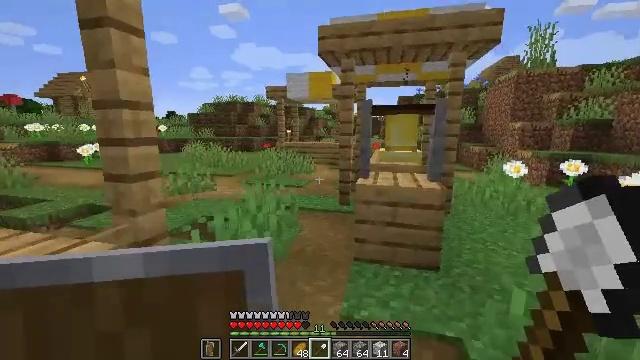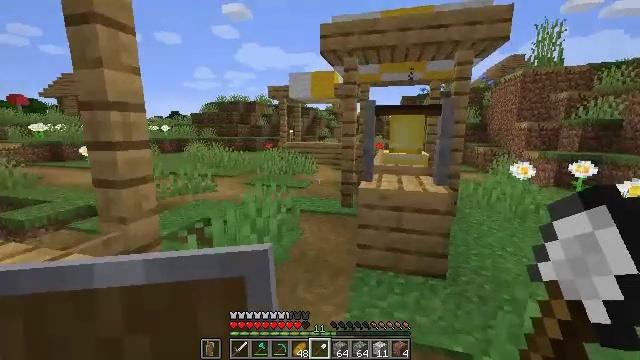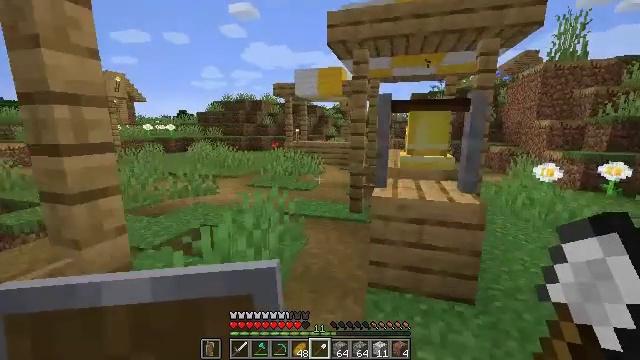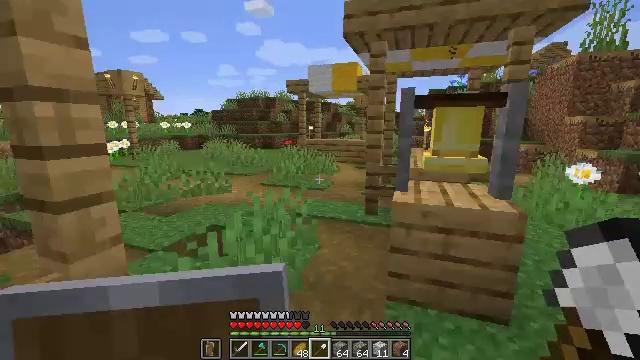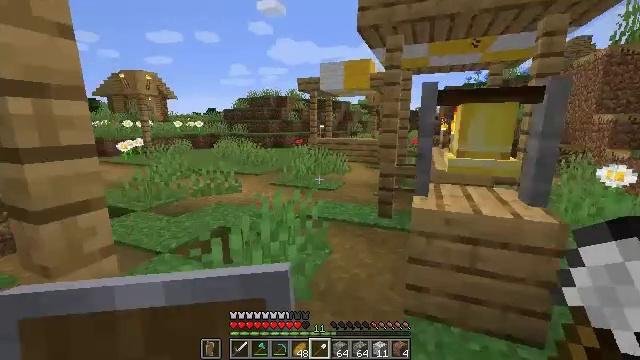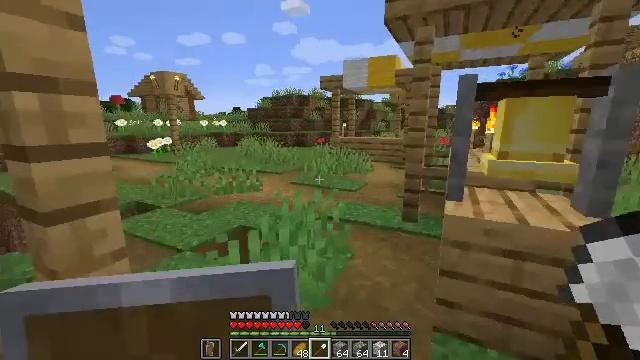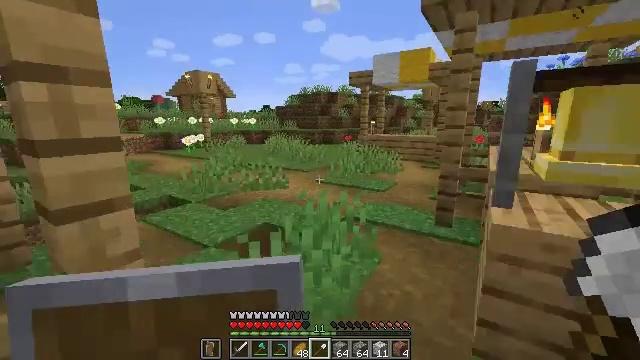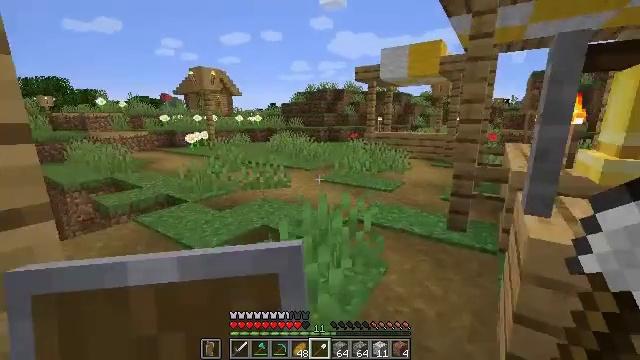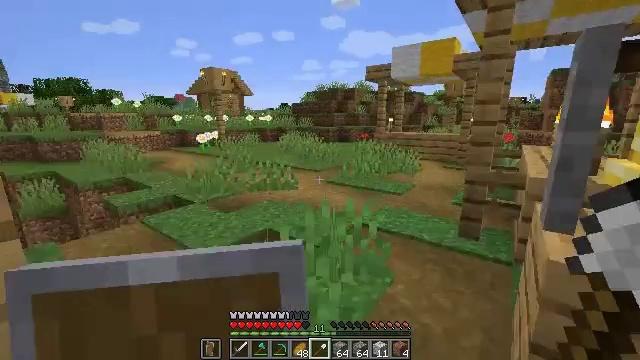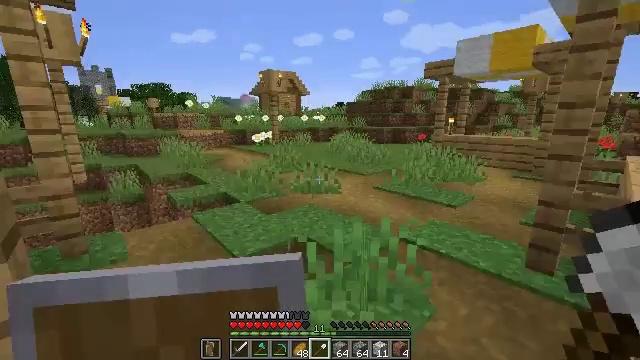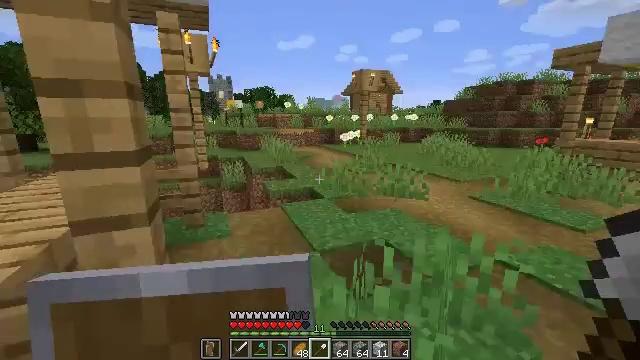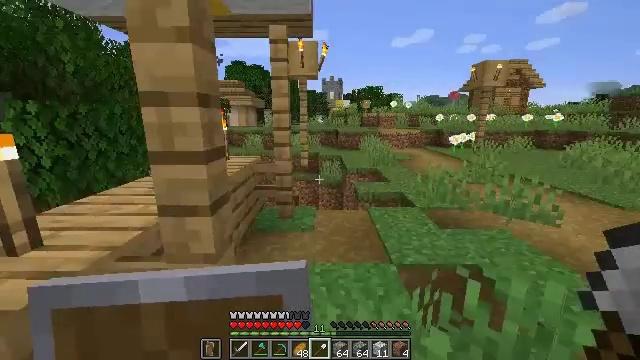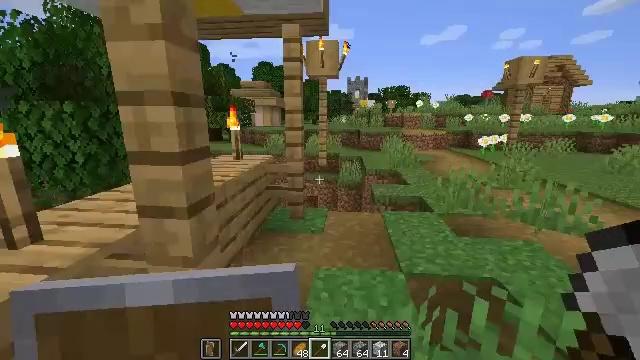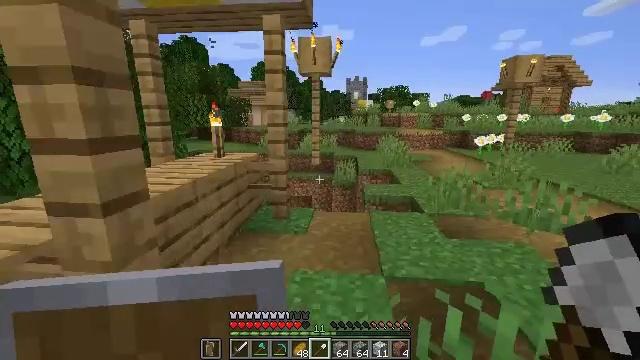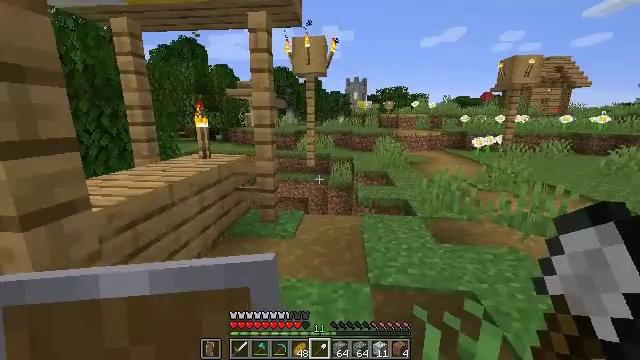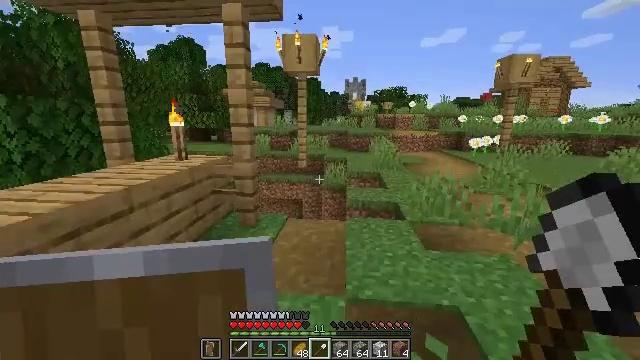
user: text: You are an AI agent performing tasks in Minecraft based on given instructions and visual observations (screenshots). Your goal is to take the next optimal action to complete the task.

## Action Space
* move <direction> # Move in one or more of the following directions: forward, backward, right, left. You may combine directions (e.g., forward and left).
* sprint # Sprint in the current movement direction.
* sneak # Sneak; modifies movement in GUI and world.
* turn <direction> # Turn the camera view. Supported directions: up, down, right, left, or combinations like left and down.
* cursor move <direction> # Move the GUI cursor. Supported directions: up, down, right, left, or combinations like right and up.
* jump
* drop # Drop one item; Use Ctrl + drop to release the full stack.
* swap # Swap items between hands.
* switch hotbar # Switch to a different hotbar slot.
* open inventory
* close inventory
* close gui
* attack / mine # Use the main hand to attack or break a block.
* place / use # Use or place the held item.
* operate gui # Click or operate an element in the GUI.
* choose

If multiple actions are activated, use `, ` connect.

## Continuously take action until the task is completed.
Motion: motion action
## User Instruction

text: Collect the blast furnace by mining it.
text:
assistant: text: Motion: move forward
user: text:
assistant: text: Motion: move forward, turn left
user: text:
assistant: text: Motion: move forward, turn left
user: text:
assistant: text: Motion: move forward, turn left
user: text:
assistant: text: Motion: move forward, turn left
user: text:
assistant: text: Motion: move forward, turn left
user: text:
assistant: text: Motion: move forward and move right, turn left
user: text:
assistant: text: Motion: move forward and move right, turn left
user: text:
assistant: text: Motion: move forward and move right, turn left
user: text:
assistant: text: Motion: move forward and move right, turn left
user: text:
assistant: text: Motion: move forward and move right, turn left
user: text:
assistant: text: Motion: move forward and move right, turn left
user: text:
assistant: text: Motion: move forward and move right
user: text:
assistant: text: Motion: move forward and move right
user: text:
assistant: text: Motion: move forward and move right
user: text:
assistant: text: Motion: move forward and move right
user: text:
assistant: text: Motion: move forward and move right
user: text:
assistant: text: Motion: move forward and move right
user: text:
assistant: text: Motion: move forward and move right
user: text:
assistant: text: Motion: move forward and move right
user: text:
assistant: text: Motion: move forward and move right
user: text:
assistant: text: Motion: move forward and move right
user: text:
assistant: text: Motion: move forward and move right
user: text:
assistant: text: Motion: move forward and move right
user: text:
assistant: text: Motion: move forward and move right
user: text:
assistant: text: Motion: move forward and move right
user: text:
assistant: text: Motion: move forward and move right
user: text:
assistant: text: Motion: move forward and move right, jump
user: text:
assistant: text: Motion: move forward and move right, sprint, jump
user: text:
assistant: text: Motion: move forward, sprint, jump